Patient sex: M
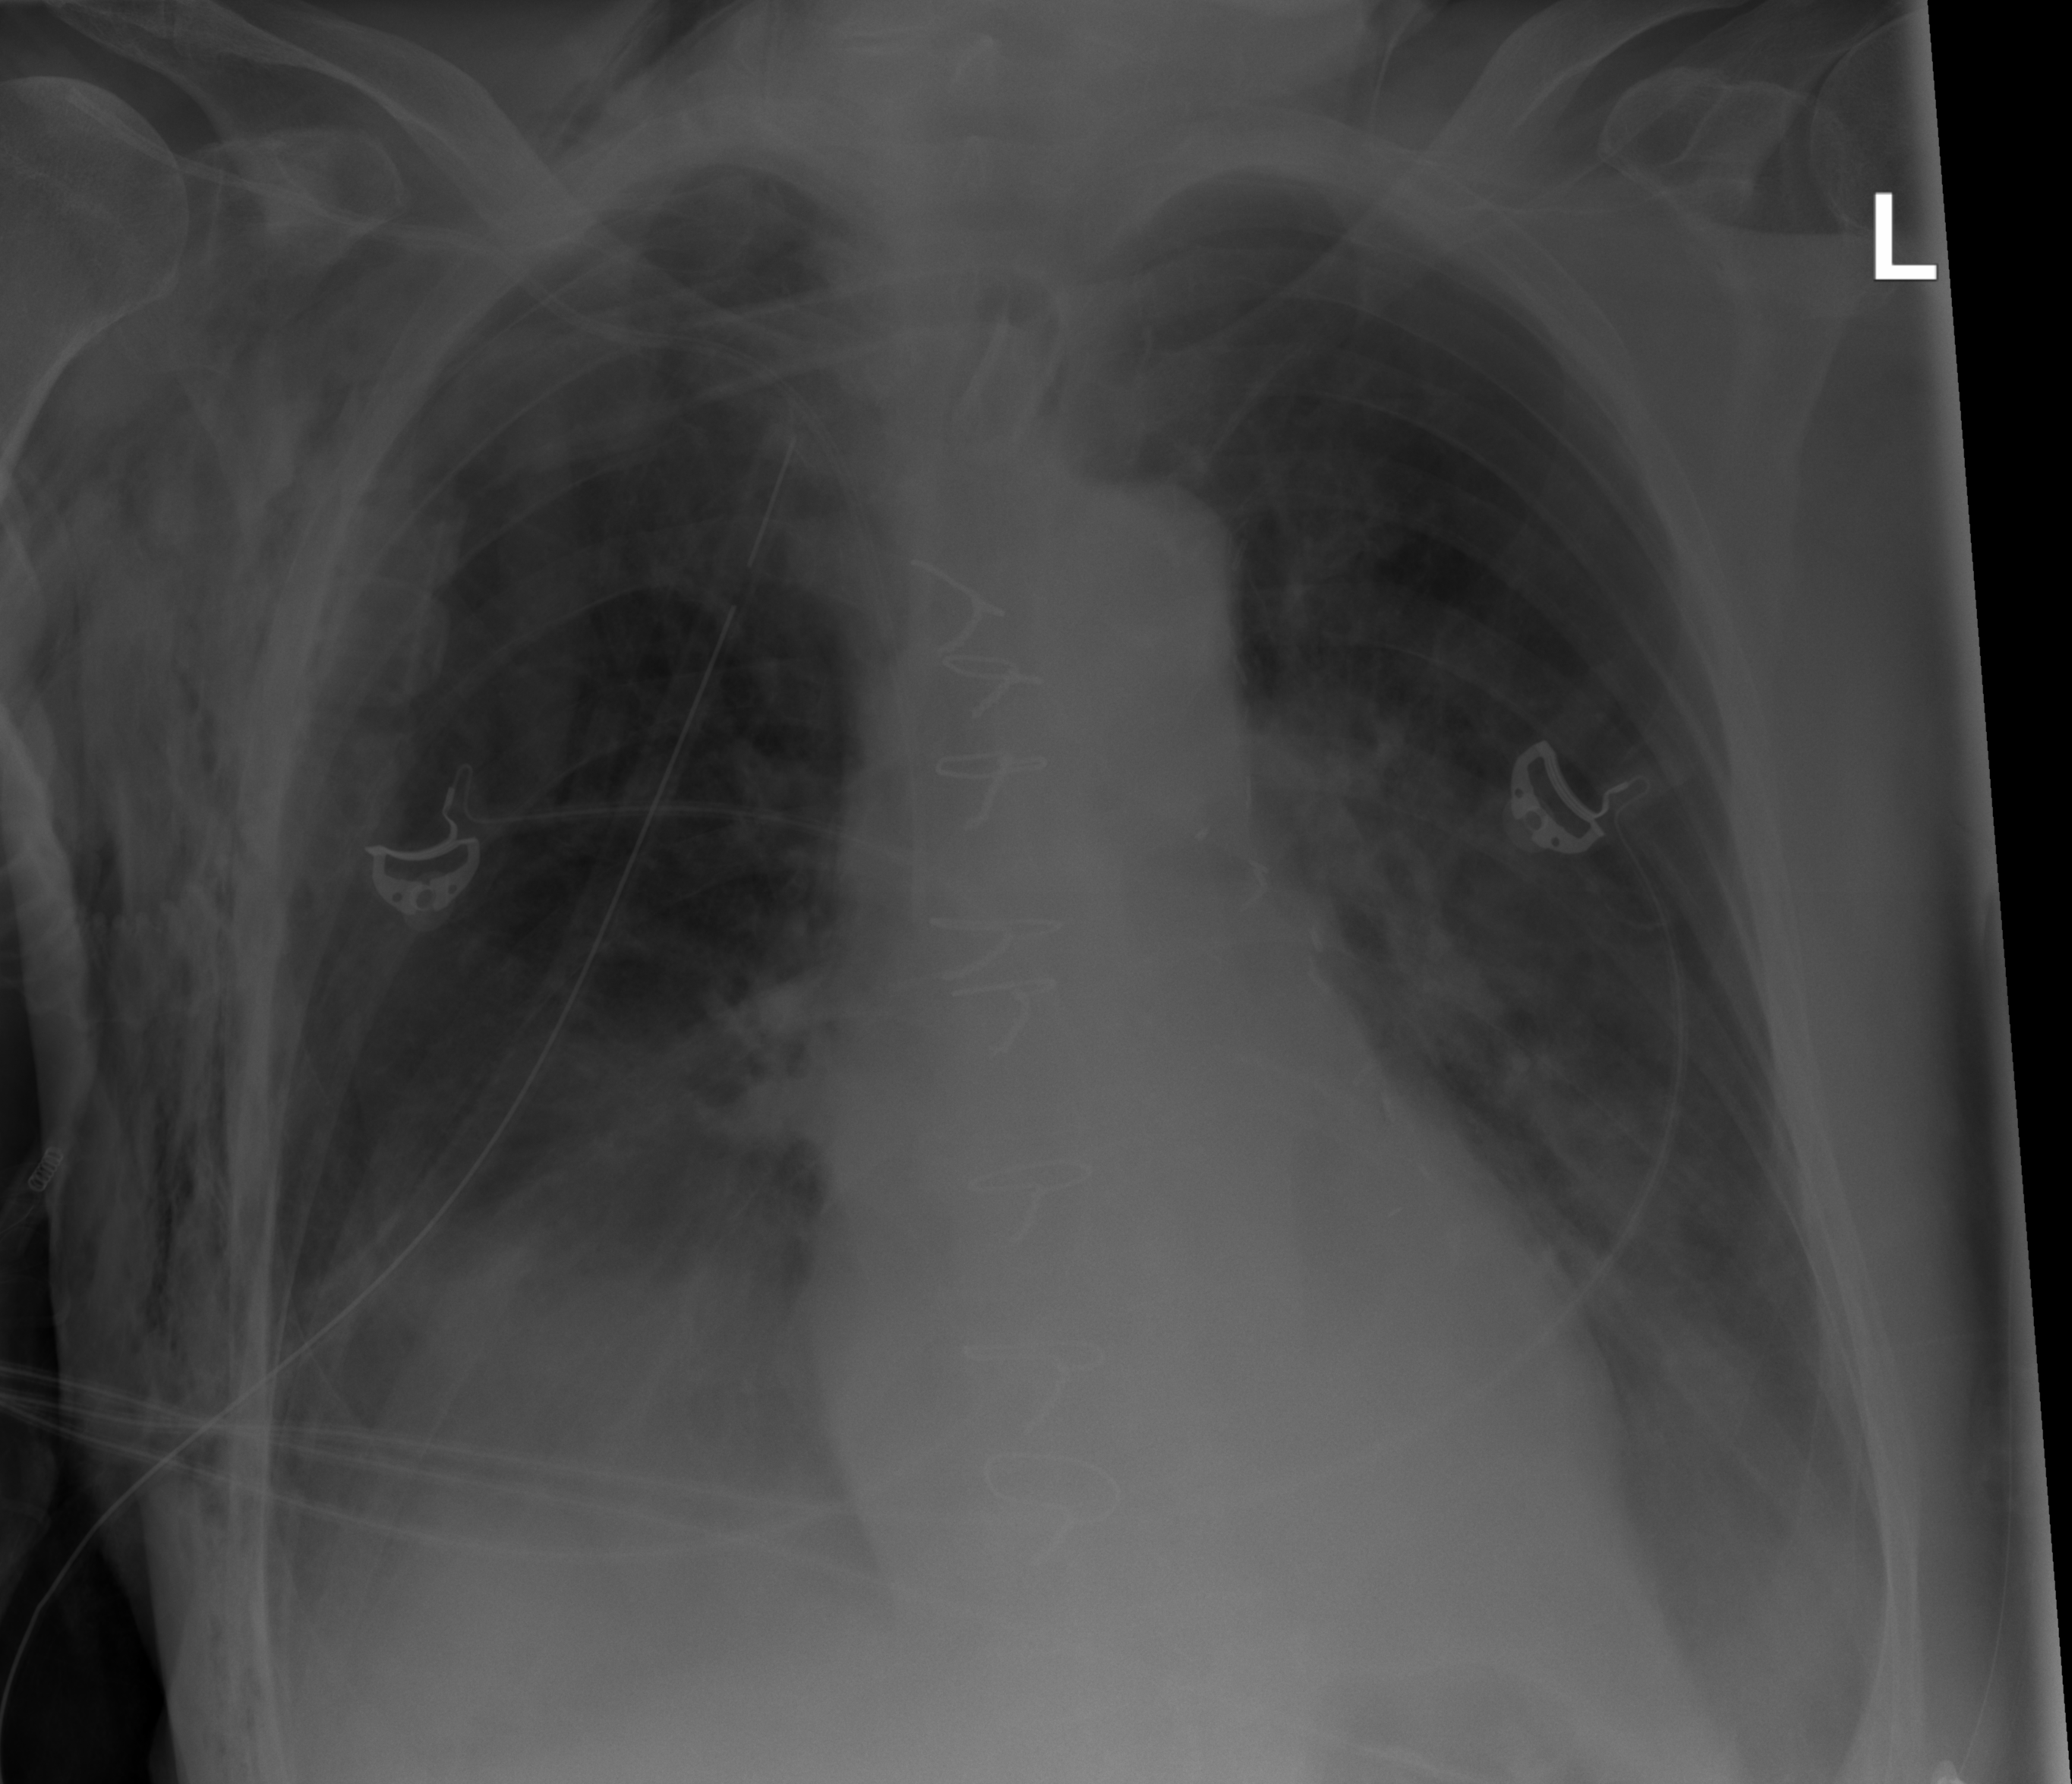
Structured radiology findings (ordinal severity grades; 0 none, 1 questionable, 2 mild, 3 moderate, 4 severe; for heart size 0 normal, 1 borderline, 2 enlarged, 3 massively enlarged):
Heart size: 0
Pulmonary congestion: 0
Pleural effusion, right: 2
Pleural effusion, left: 2
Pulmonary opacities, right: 0
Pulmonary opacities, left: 0
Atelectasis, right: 0
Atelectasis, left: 2